Aerial crown-view tile of a tropical tree (Barro Colorado Island, Panama), acquired 20250715:
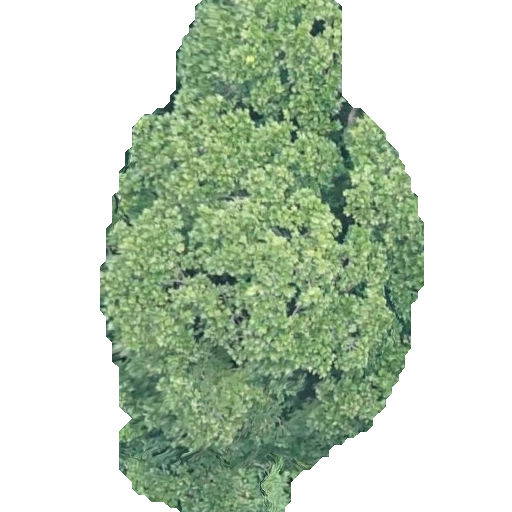
Species: Anacardium excelsum
GBIF accepted scientific name: Anacardium excelsum
Crown area: 189.025 m²